Question: I want to know how I can merge some inputs into the database-parameter DATETIME:
I want the user to select the date in a <URL> and also one for the time.

But I dont know how to merge these inputs to the DATETIME-parameter that I set up in the model:
'''
# encoding: UTF-8
class Schedule < ActiveRecord::Base
belongs_to :user
validates :user_id, presence: {message: "..."}
validates :titel, presence: {message: "..."}
validates :location, presence: {message: "..."}
#validates :time, presence: {message: "..."}
#validates :date, presence: {message: "..."}
validates :date_time, presence: {message: "..."}
end
'''
I hope you understand my question.
Thanks for help.
If you need more information, let me know.
---
This is my controller-method. Did I understand you ?
'''
def add_now
@schedule = Schedule.new(schedule_params)
@schedule.date_time = DateTime.parse("#{params[:year]}-#{params[:month]}-#{params[:day]}")
if @schedule.valid?
@schedule.save
#UserMailer.welcome_email(@user).deliver #BestatigungsEmail versenden
flash[:notice] = 'Ein neuer Termin wurde erstellt.'
redirect_to :root
else
render :action => "add"
end
end
'''
This is my view-erb:
'''
<p>
<strong>Date_Time:</strong><br/>
Tag: <%= schedule_form_builder.select :date_time, [['01','01'],['02','02'],['03','03']] %>
Monat: <%= schedule_form_builder.select :date_time, [['01','01'],['02','02'],['03','03']] %>
Jahr: <%= schedule_form_builder.select :date_time, [['2013','2013'],['2014','2014'],['2015','2015']] %>
<%= schedule_form_builder.text_field :date_time, :class => 'form-control', :placeholder => 'Passwort erstellen' %>
<%= show_field_error(@schedule, :date_time) %>
</p>
'''
There is no day, month or year so I didn't understand you correctly.
Would be nice if you can help me again.
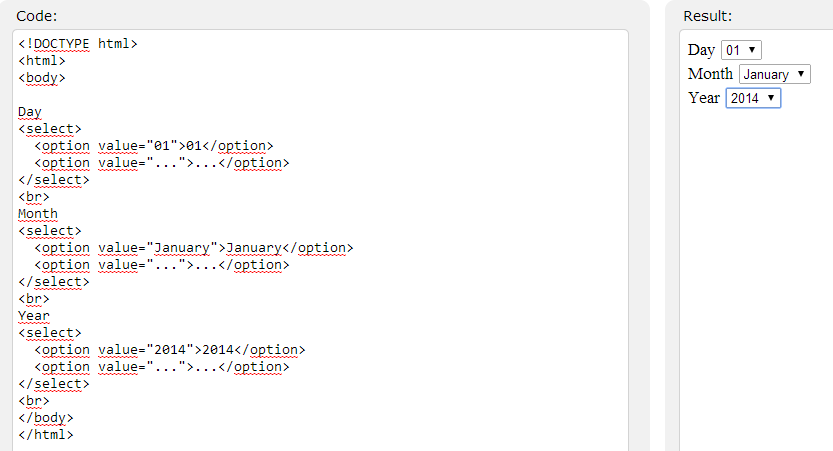
Answer: Rails has a specific form helper for doing this. You should change your view to:
'''
<%= schedule_form_builder.datetime_select(:date_time) %>
'''
It will pass the params as:
'''
{
"date_time(1i)"=>"2015", # year
"date_time(2i)"=>"7", # month
"date_time(3i)"=>"29", # day
"date_time(4i)"=>"11", # hour
"date_time(5i)"=>"52" # minute
}
'''
And 'ActiveRecord' will automatically understand this format. There's no need to mess with this params manually. So you do build your instance as usual, e.g 'Schedule.new(schedule_params)'.
Best!